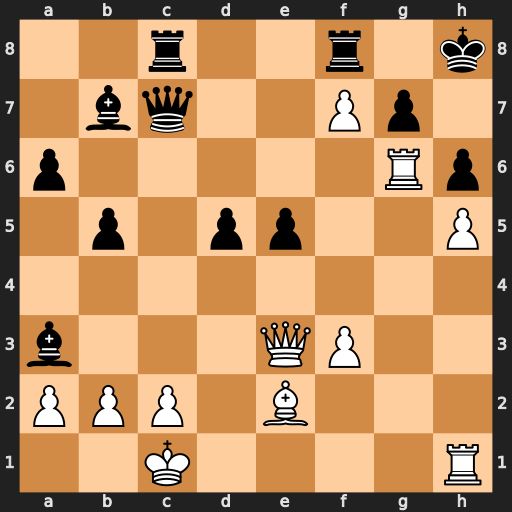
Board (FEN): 2r2r1k/1bq2Pp1/p5Rp/1p1pp2P/8/b3QP2/PPP1B3/2K4R
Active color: w
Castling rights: -
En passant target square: -
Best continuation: Rxh6+ gxh6 Qxh6#